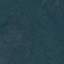
Land use / land cover: Forest